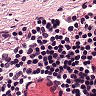
Metastatic tissue present: no